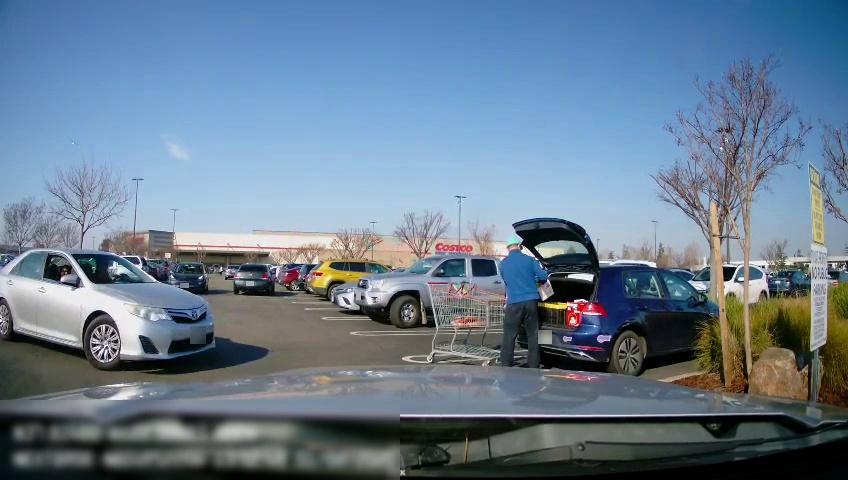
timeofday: Day
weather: Sunny
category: Drivable Space
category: Vehicles | Car
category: Vehicles | Car
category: Vehicles | Car
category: Vehicles | SUV
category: Vehicles | Car
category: Vehicles | Car
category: Vehicles | Car
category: Vehicles | Van
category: Vehicles | Truck
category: Vehicles | Car
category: Vehicles | SUV
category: Vehicles | SUV
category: Vehicles | Car
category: Pedestrians
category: Vehicles | SUV
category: Vehicles | Truck
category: Traffic | Signs
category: Traffic | Signs